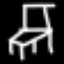
Label: chair